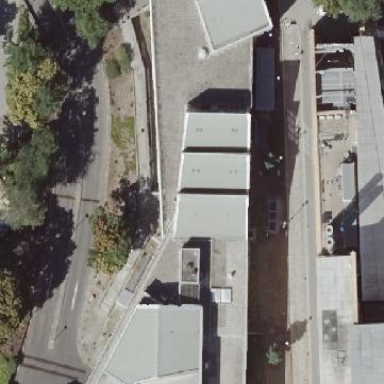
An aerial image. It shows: Building part with flat roof.